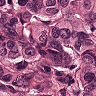
Metastatic tissue present: yes